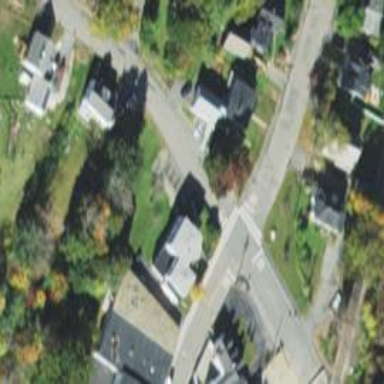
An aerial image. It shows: Road with stop sign.